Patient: sex M, age 44
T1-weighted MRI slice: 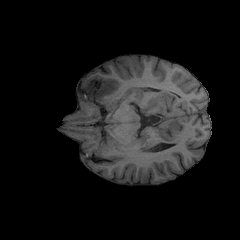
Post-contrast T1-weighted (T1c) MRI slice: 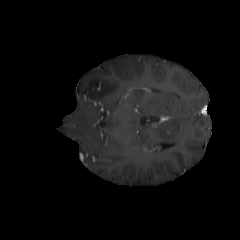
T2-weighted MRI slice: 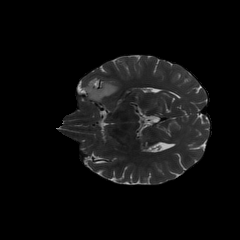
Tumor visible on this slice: yes
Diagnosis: Astrocytoma, IDH-mutant
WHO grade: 2